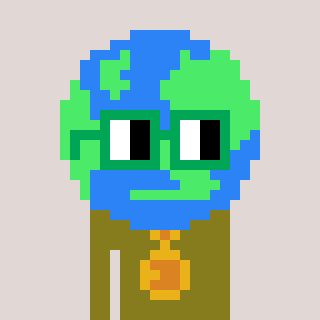
a pixel art character with square green glasses, a earth-shaped head and a gunk-colored body on a warm background